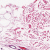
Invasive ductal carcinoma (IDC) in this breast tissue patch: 0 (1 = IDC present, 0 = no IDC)